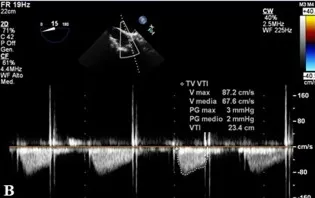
The 3D transesophageal echocardiography (TEE) post procedure shows the normal function of the tricuspid valve. Stenosis.
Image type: radiology (ultrasound)